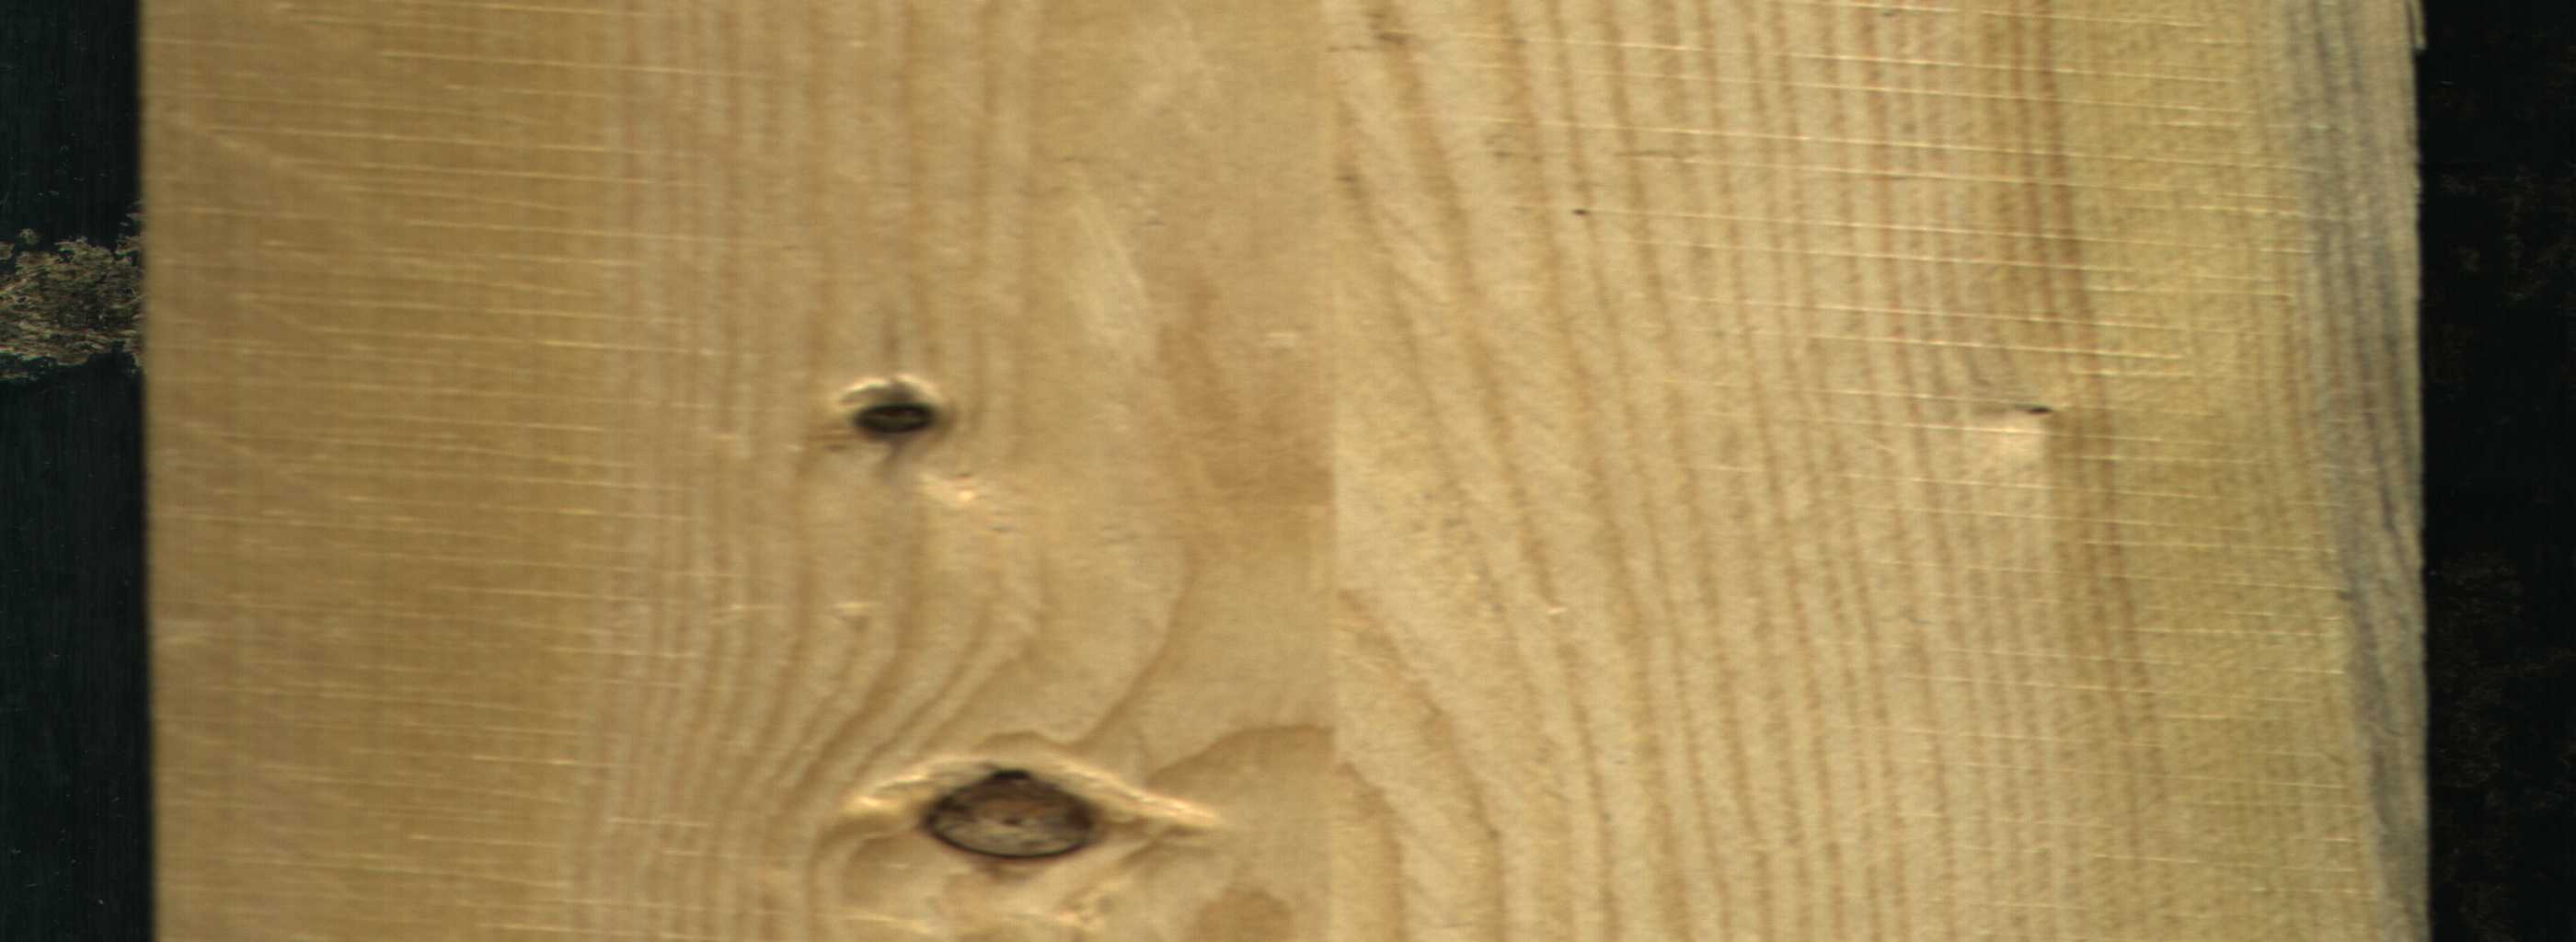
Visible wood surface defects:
Blue_Stain
Dead_Knot
Dead_Knot
Live_Knot